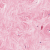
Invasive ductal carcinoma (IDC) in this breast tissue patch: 0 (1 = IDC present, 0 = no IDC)